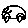
Label: car